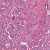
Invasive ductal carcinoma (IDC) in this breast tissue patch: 1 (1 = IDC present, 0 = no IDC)